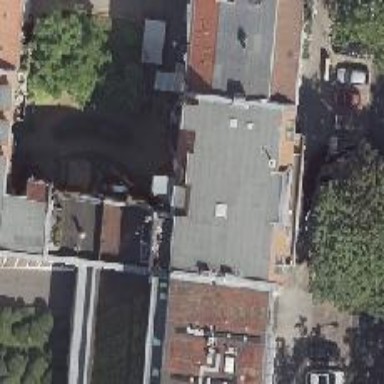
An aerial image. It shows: Building consisting of apartments with double saltbox roof made of roof tiles.